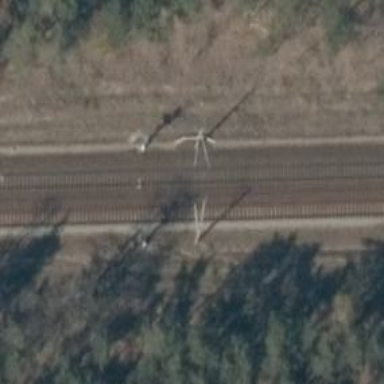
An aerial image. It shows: Railway signal.